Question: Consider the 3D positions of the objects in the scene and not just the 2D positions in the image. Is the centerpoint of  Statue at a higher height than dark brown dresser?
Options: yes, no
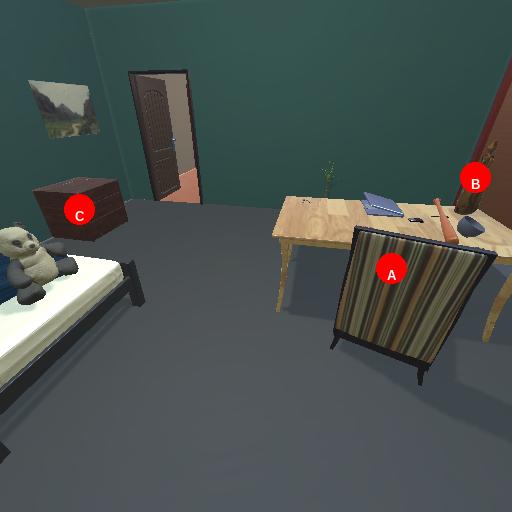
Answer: yes